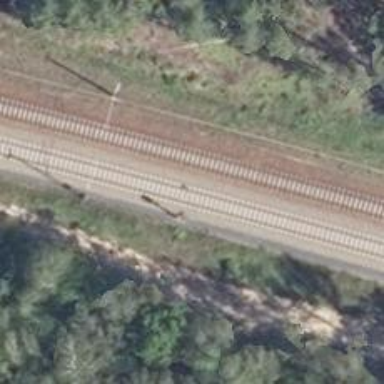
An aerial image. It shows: Railway signal.